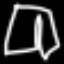
Label: pants